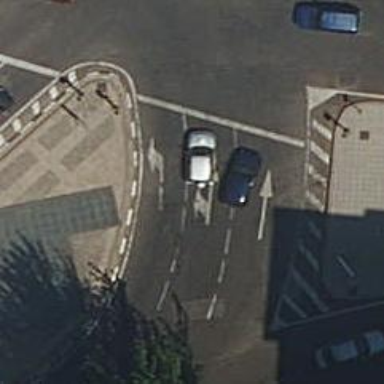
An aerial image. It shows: Road with traffic signals.